Question: I would like to crop a shape file in such a way that it follows nicely a
specific latitude. For example, it is possible to 'crop' this shapefile so
the bottom limit at 70N (near 60W) follows the latitude. I understand that
the 'crop()' function uses a rectangle, so this is why I also tried
combination of 'st_segmentize()' and 'st_intersection()' whitout success.
'''
library(ggplot2)
library(sf)
#> Linking to GEOS 3.10.2, GDAL 3.4.3, PROJ 8.2.0; sf_use_s2() is TRUE
library(rnaturalearth)
sf_use_s2(use_s2 = FALSE)
#> Spherical geometry (s2) switched off
ocean <-
ne_download(
category = "physical",
type = "ocean",
returnclass = "sf",
scale = "large"
)
#> OGR data source with driver: ESRI Shapefile
#> Source: "/tmp/RtmpUOEg4b", layer: "ne_10m_ocean"
#> with 1 features
#> It has 3 fields
bbox <- c(
xmin = -90,
xmax = -40,
ymin = 70,
ymax = 80
)
ocean |>
st_crop(bbox) |>
st_transform(6056) |>
ggplot() +
geom_sf(size = 0.2)
#> although coordinates are longitude/latitude, st_intersection assumes that they are planar
#> Warning: attribute variables are assumed to be spatially constant throughout all
#> geometries
'''

<URL>
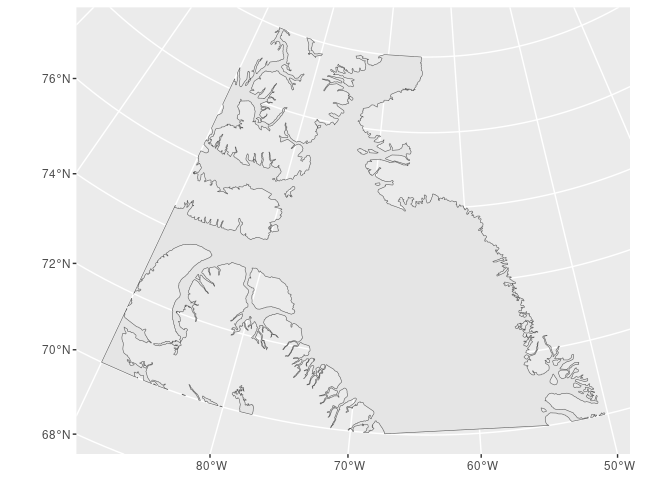
Answer: I don't think 'sf::st_crop()' will give you desired results, especially in context of S2 geometry. On the other hand 'sf::st_segmentize()' will generally create segments following great circles, which is not what you want (great circles do not follow latitude; how could they?).
But I do believe that 'sf::st_intersection()' is the way to go.
A dirty trick I have learned is to apply segmentization on a polygon with no defined CRS - and then transforming to EPSG 4326 already segmentized.
Consider this piece of code; note that I am using slightly amended bounds to exaggerate the effect (cropping at 74N instead of 80N).
'''
library(ggplot2)
library(sf)
library(rnaturalearth)
ocean <-
ne_download(
category = "physical",
type = "ocean",
returnclass = "sf",
scale = "large"
)
bbox <- st_polygon(list(rbind(c(-90, 70),
c( -40, 70),
c( -40, 74),
c(-90, 74),
c(-90, 70)))) %>%
st_segmentize(1/3) %>% # segmentize first...
st_sfc() %>%
st_set_crs(4326) %>% # ... define CRS second
st_transform(6056)
ocean |>
st_transform(6056) |>
st_intersection(bbox) |>
ggplot() +
geom_sf(size = 0.2)
'''
<URL>